Current action and preconditions to check: trajectory_clear

Your task: For each precondition in the list above, predict whether it will hold at this action.

Consider the current scene as observed from the mobile robot's camera, and analyze the predicted future states of all dynamic agents (e.g., people, animals, vehicles, or any moving entities) within the NEXT SECOND.

IMPORTANT: Only answer "very likely" if you are absolutely certain—based on strong, clear evidence—that a dynamic agent will violate the precondition in the predicted future state. Do NOT answer "very likely" for unlikely, ambiguous, or low-probability risks.

Ask yourself for each precondition: Is there a high probability, with clear and convincing evidence, that the predicted future states of any dynamic agent will interfere with the predicted future state of the currently executing action within the NEXT SECOND, causing that precondition to fail?

Assess the risk level based on these predictions. Use "likely" or "very likely" if motions create a clear risk of interference.

Use "neutral" or "improbable" if agents are nearby but their predicted paths are clearly diverging or non-conflicting.

Failure Risk Categories: "very improbable", "improbable", "neutral", "likely", "very likely"

Answer Format: Output ONLY the probability_of_failure value from these categories: "very improbable", "improbable", "neutral", "likely", "very likely"

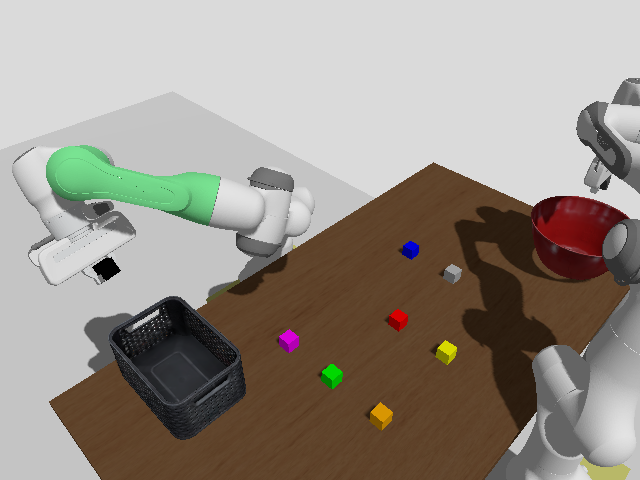

Answer: very improbable